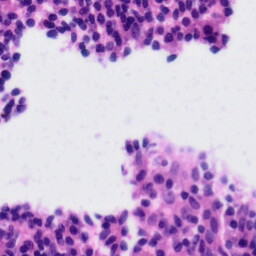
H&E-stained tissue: Tonsil